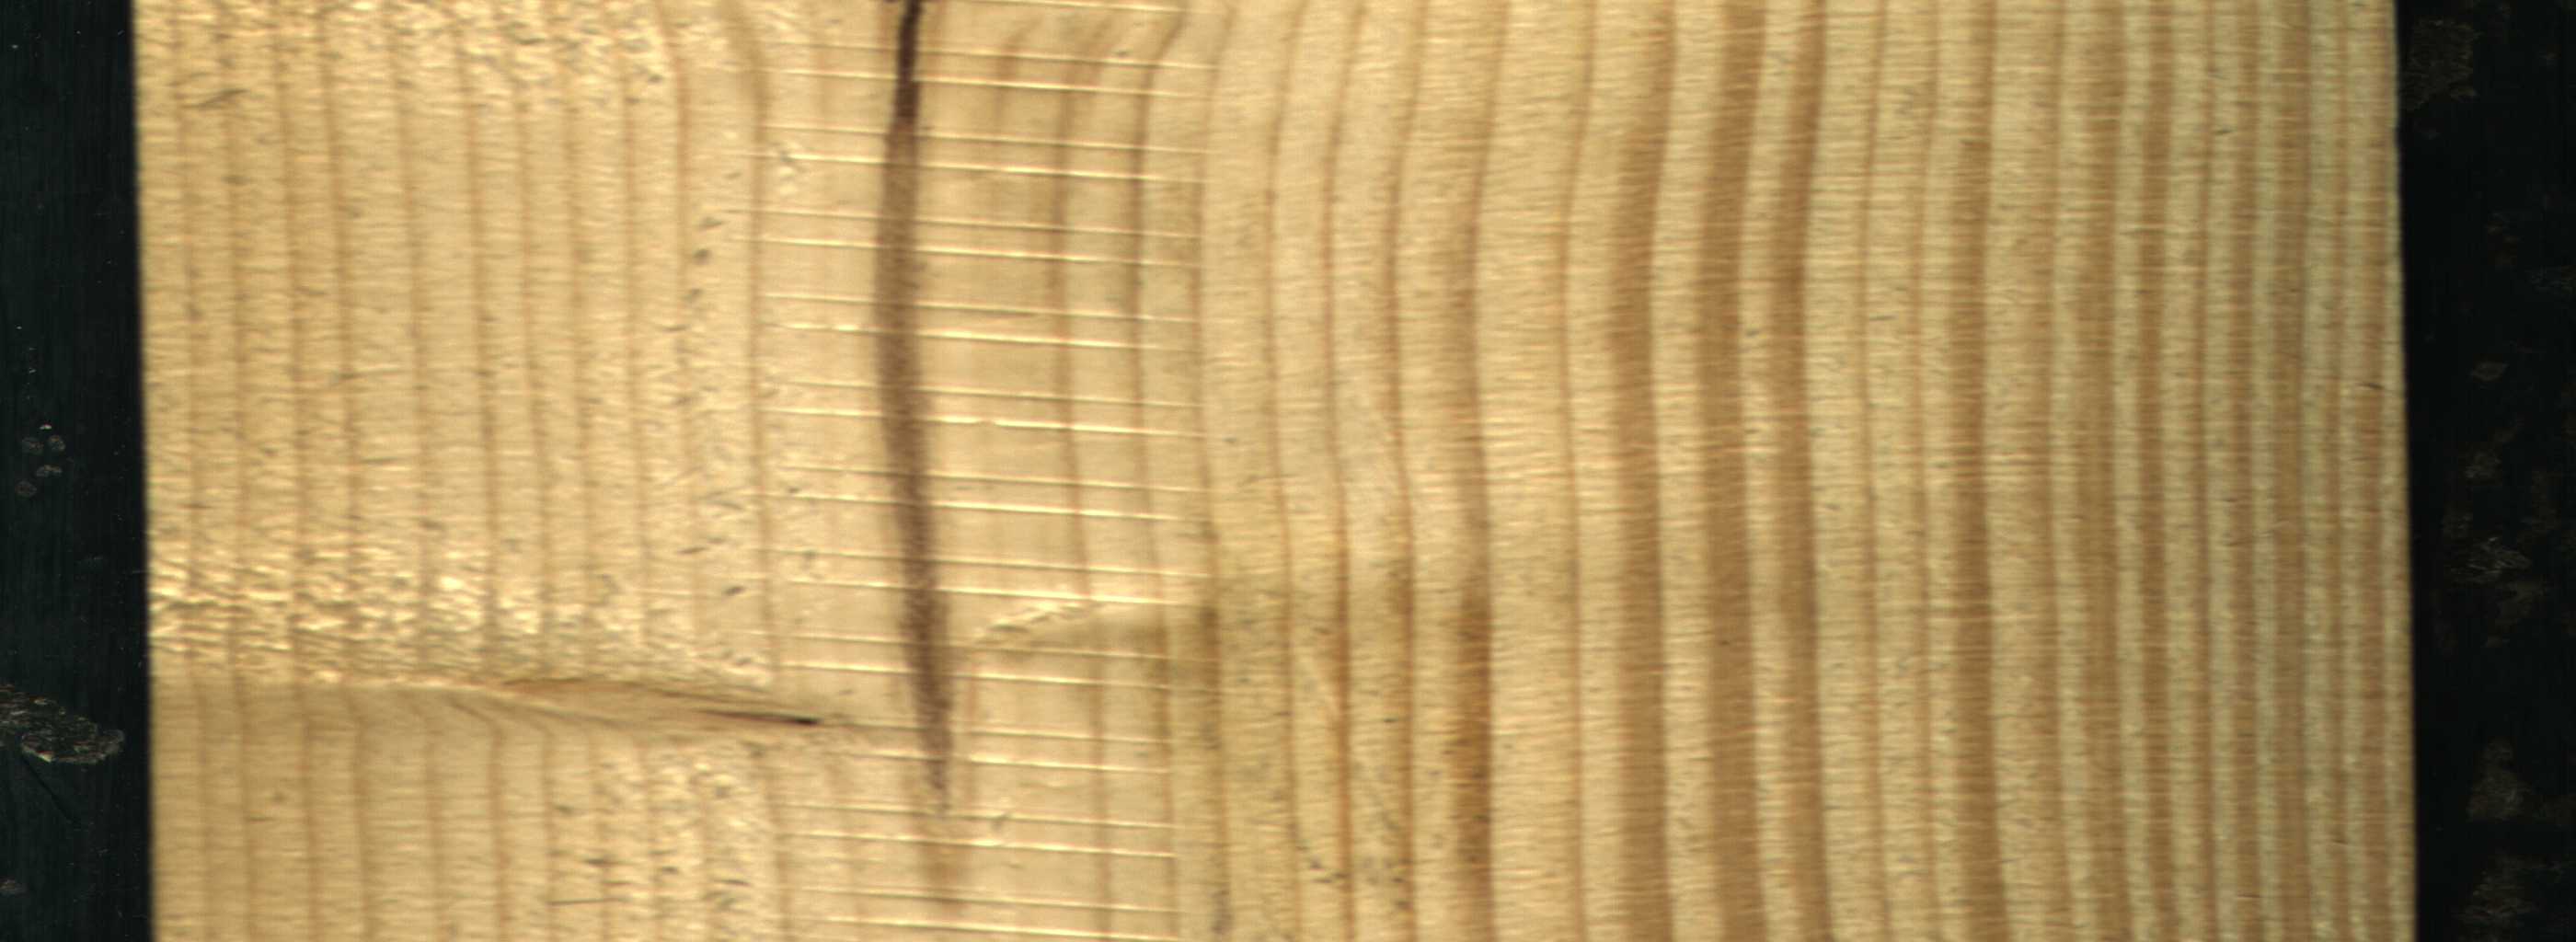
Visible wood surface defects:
resin
Quartzity
Live_Knot